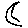
Label: moon